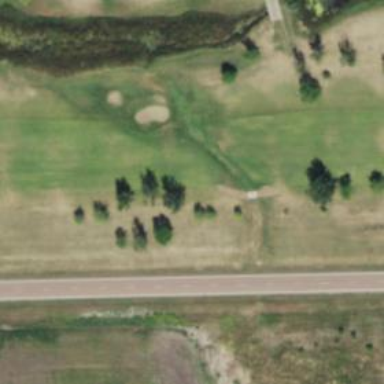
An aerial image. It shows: View of golf hole.